An envelope spectrum derived from a bearing vibration measurement is shown; the reference markers locate BPFO, BPFI, BSF and FTF for this bearing geometry and shaft speed. Based on the visible evidence, which condition applies: normal, inner_race, outer_race, ball?
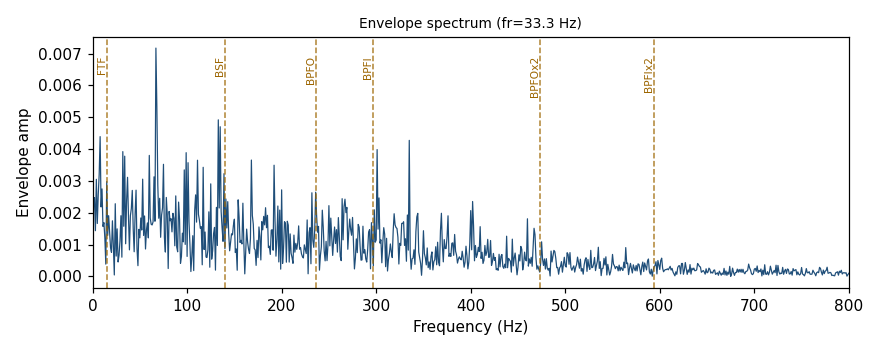
Answer: inner_race